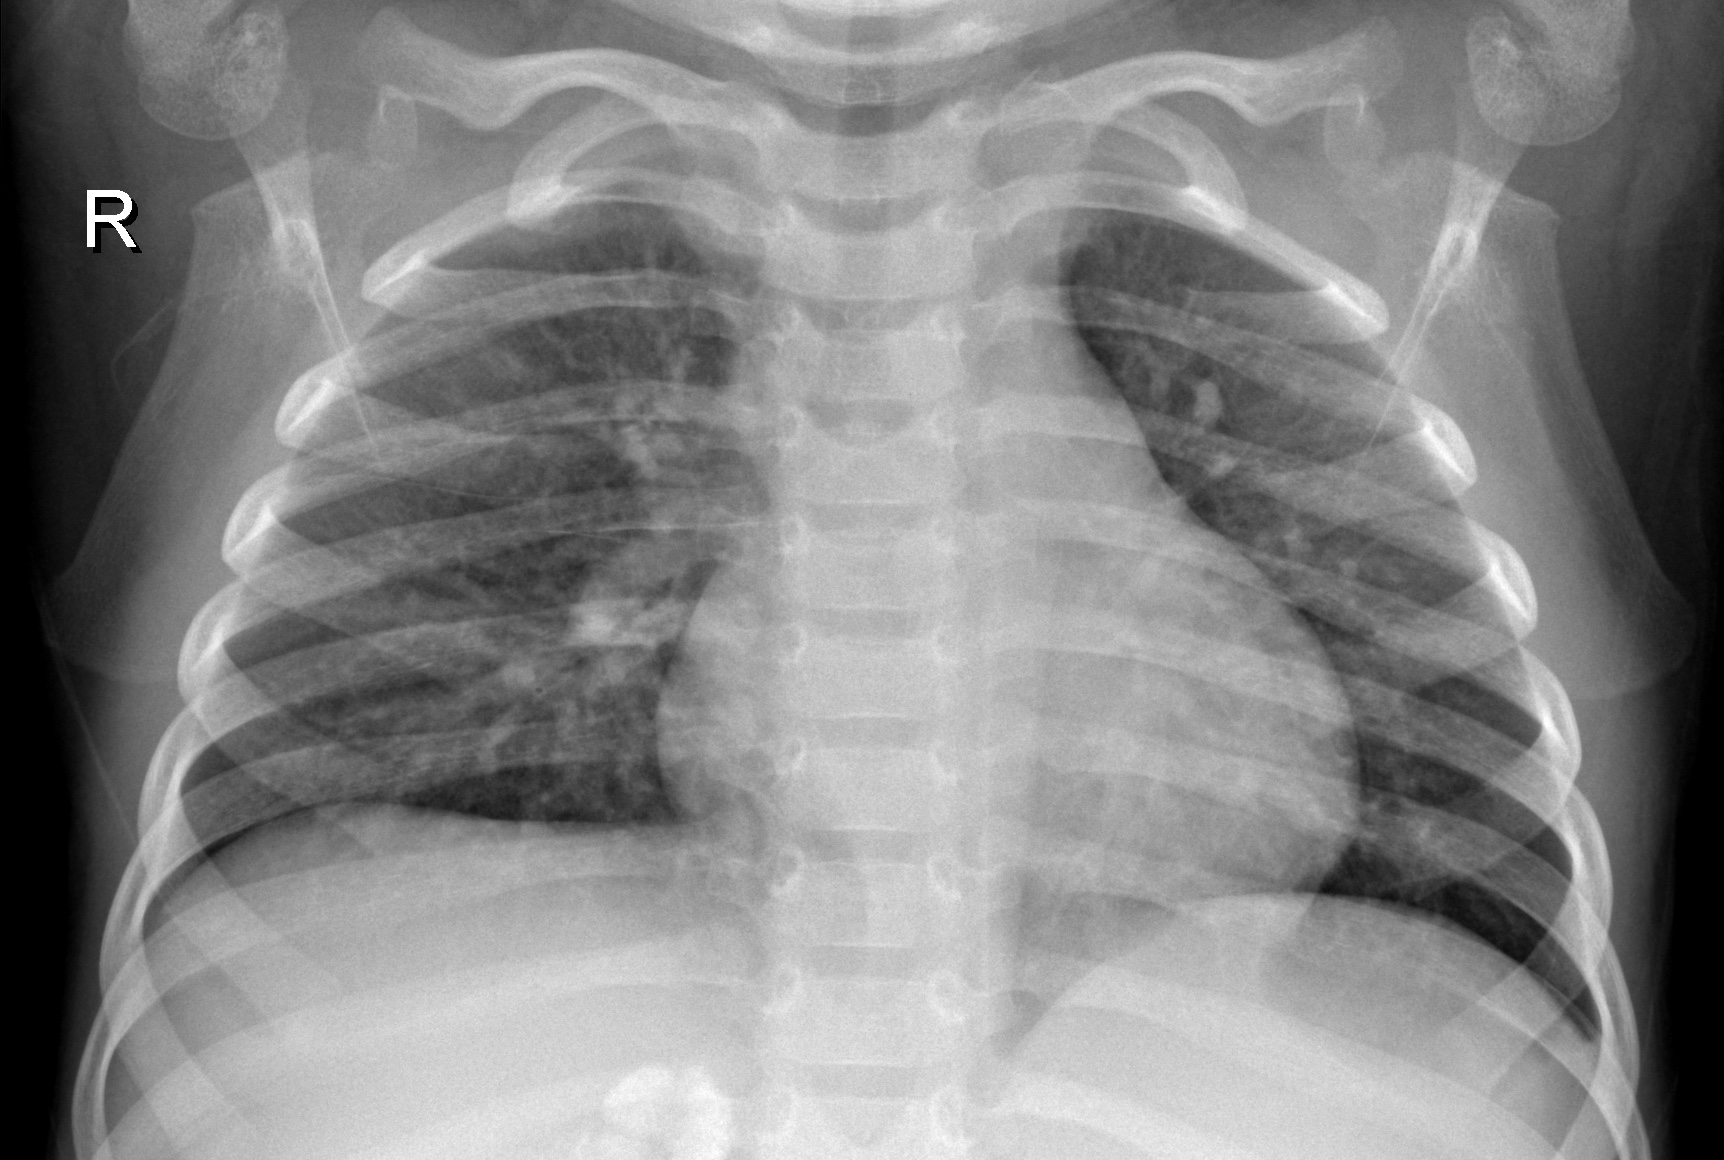
Diagnosis: NORMAL